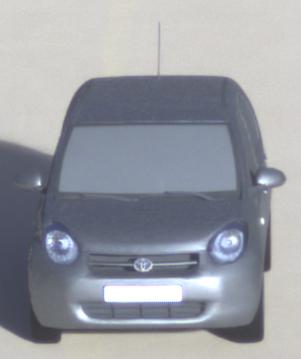
Make: Toyota
Model: Passo
Detailed model: Toyota Passo X Yururi
Model produced from: 2010
Model produced until: 2016
Doors: 5
Color: gray
Road condition: dry road
Daytime: morning or afternoon
Contrast: medium contrast